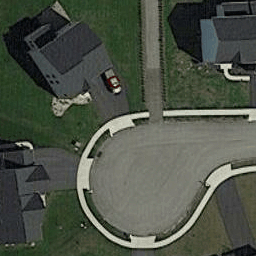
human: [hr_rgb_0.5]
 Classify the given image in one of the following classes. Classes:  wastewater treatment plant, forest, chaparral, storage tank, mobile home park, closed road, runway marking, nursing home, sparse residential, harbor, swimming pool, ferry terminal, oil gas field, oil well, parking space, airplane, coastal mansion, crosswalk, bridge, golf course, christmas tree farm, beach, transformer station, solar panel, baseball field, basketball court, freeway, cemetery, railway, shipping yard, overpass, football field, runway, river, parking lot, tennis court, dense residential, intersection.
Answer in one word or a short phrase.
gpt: closed road